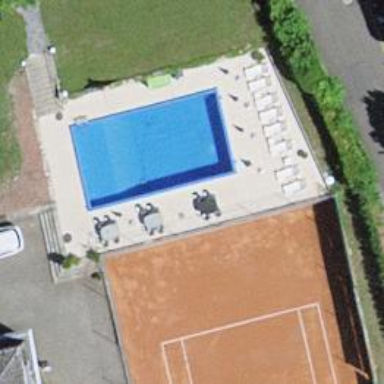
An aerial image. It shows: Outdoor swimming pool in leisure land.